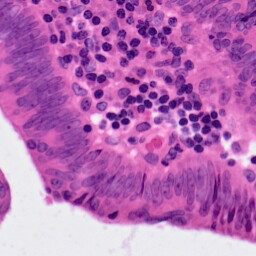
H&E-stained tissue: Colon